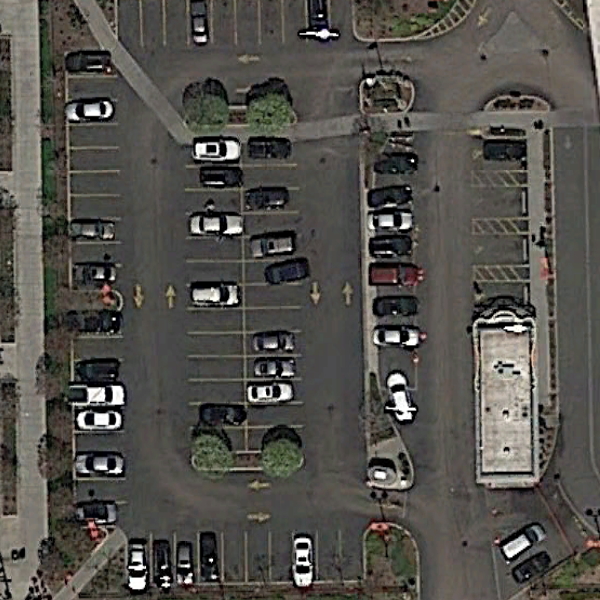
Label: Parking